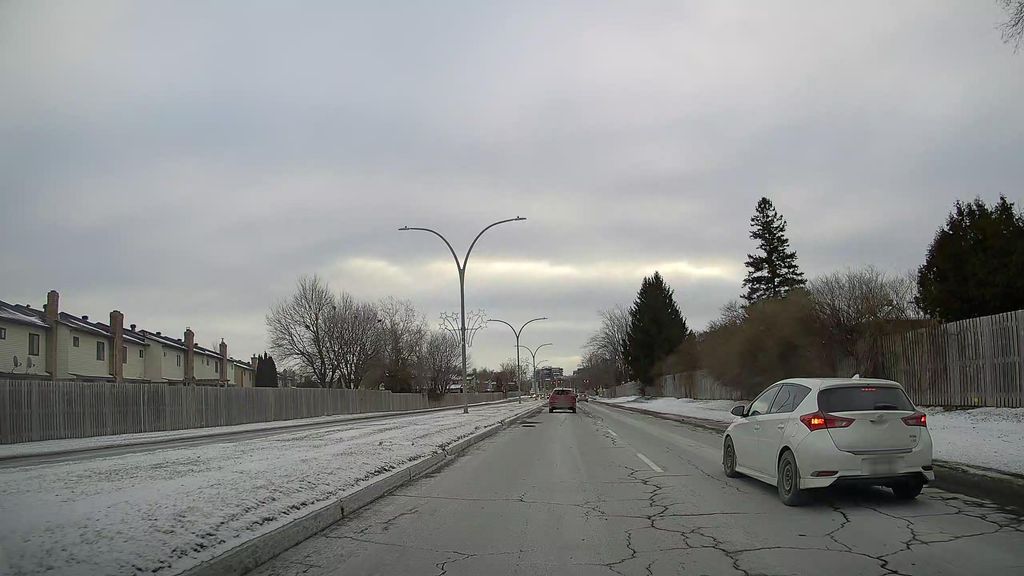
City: montreal